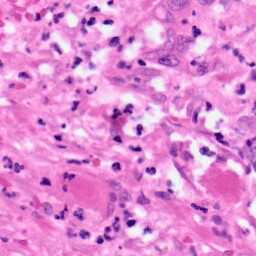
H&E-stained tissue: Pancreatic